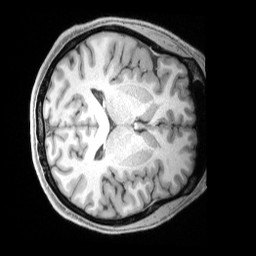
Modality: T1w
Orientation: axial
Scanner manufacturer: siemens
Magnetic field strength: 3 T
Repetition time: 2.4 s
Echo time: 0.00228 s